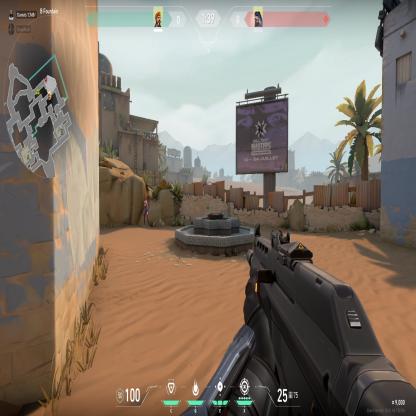
Label: enemy